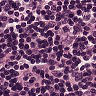
Metastatic tissue present: yes